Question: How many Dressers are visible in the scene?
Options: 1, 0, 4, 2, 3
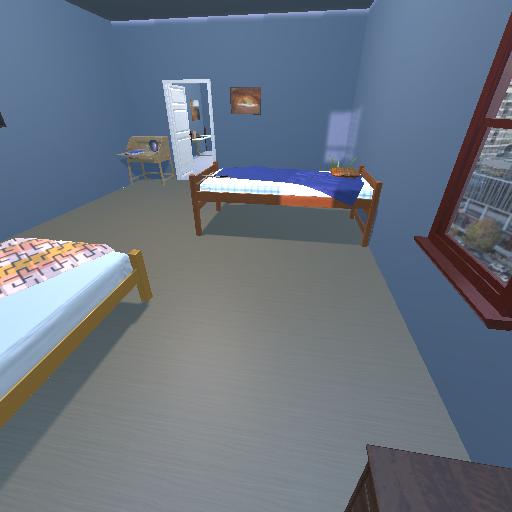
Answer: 1